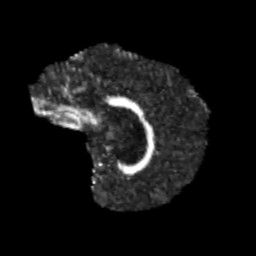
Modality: FA
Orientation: sagittal
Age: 12
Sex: male
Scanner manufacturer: siemens
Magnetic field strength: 3 T
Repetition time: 3.8 s
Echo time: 0.07 s